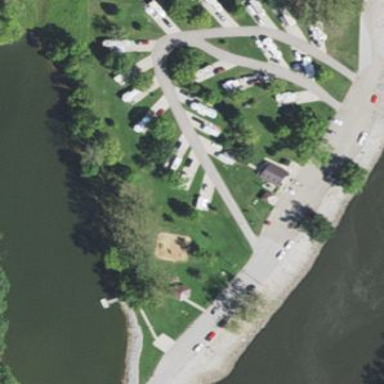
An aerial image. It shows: Campsite designated for tourism.